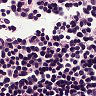
Metastatic tissue present: no